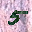
Label: 5